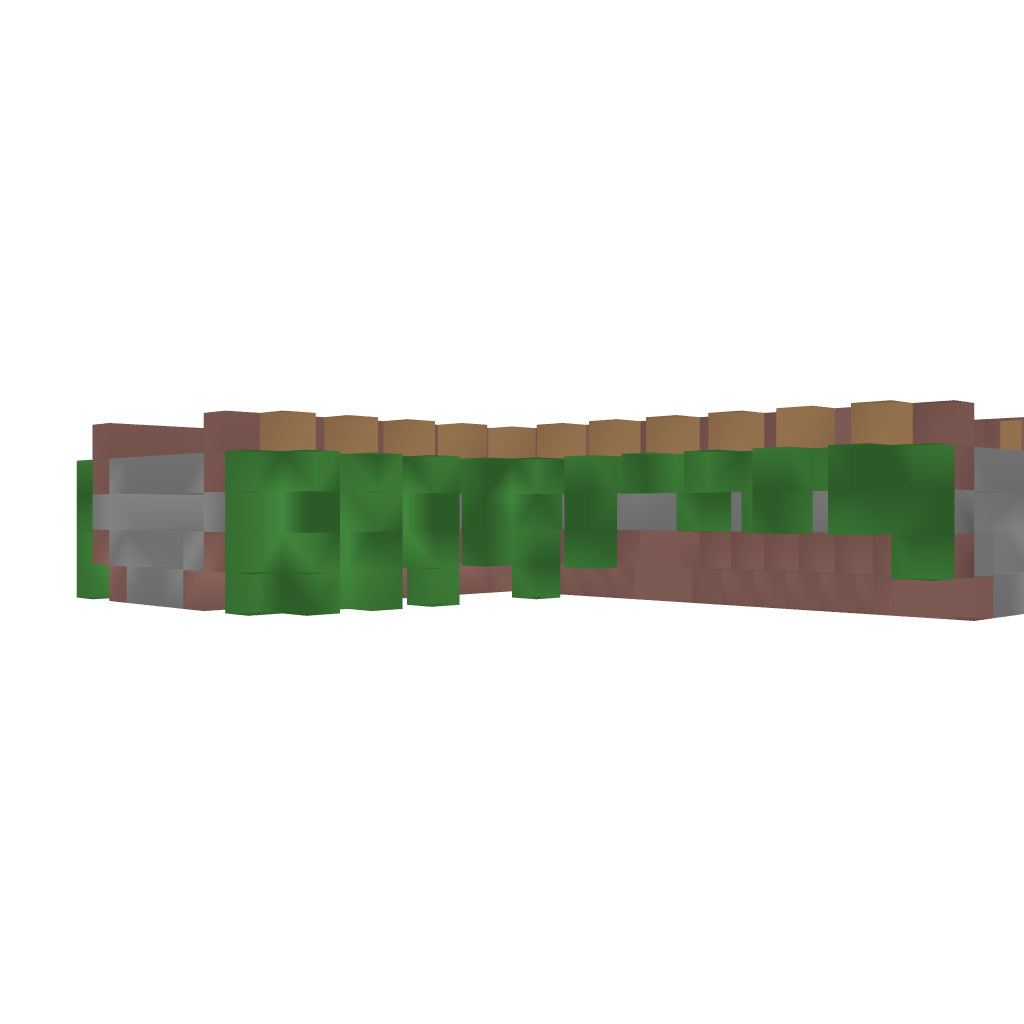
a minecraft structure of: Ancient Skyway Modified(T-Junction) bad low quality